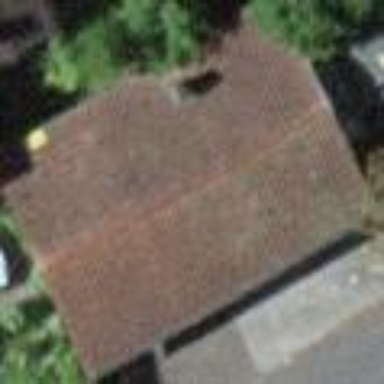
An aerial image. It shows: Group of garages.